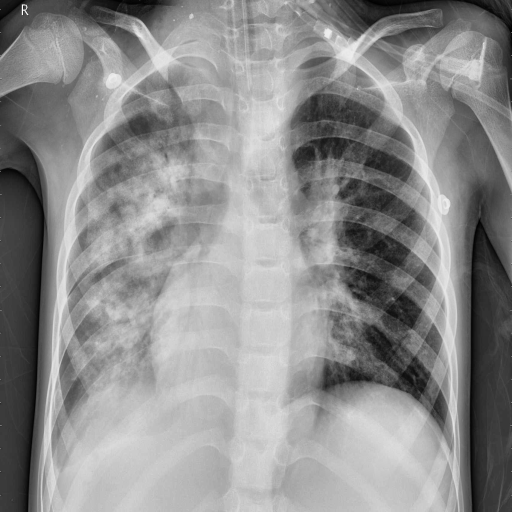
Finding: PNEUMONIA